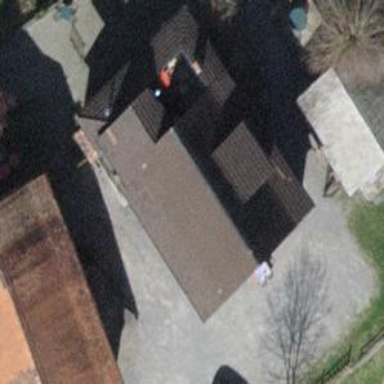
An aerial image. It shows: Restaurant.